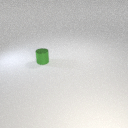
small green metal cylinder